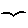
Label: bird